Field crop: maize
Growth stage: 2
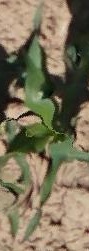
Species: maize